Question: I've got a image swiper for mobile visitors it's a full width swiper. It swipes itself every ten seconds of you don't slide it yourself normally the images have a width of max width of 640 px and the images are responsive to fit in the screen the slider goes to left or right left:"X"px; it checks what the width of your screen is and thats how far it goes left or right(left: negative or positive number). Now i have images that have a max-width of 1240px.

the red shows what where the slider has to go over. I can't change the script that does the slider so i had to figure out something else, I did and i came up with the idea to multiply the width by 2 so the slider goes 1280px to the left or right the css that goes to the left or right happens with left: "X"px;
I tried allot of jquery codes to do this it works kinda but the slider goes back to the standard left: if you come on the page the left is 0px; so it can't do anything then then it goes for example to 640px; and than it doesn't multiply it by 2. Now I tried it on an other element on a width and it just worked but thats because that value is not changing itself.
Now I was wondering is it possible to multiply the left every time his value changes.
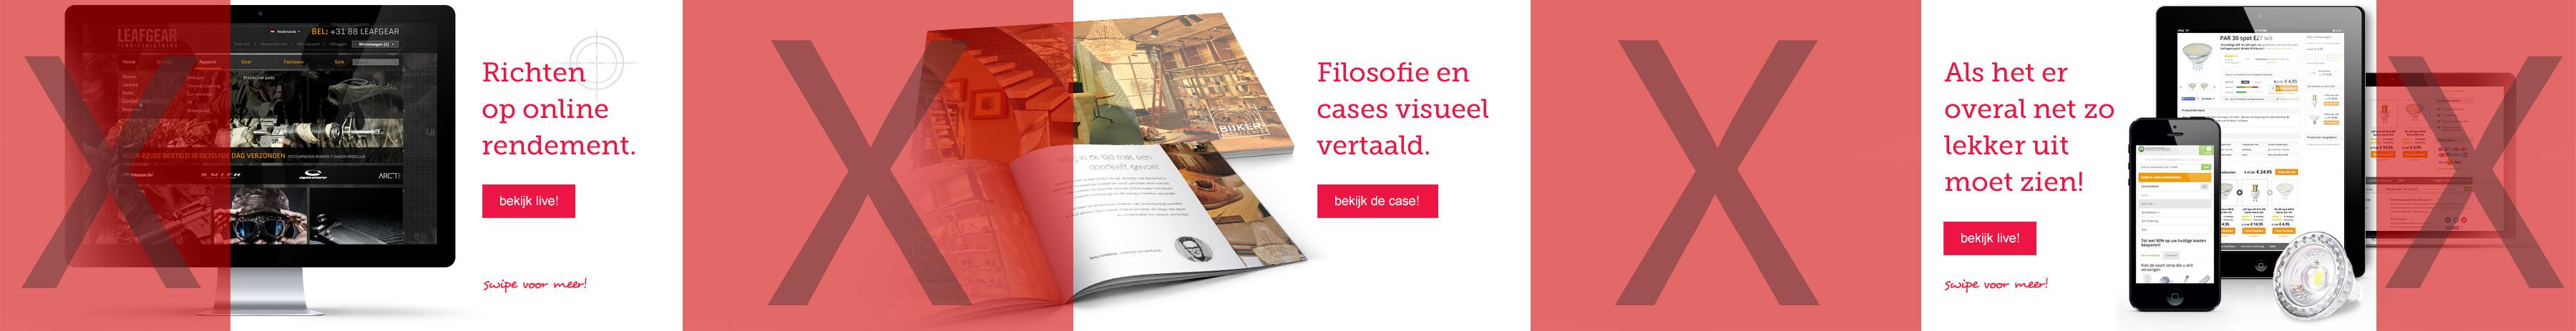
Answer: I think there is problem of values by slider please use "'!Important'" with your pixels and then see
like 'position-left:'1280px!important';'
I hope your problem will solved
Edit:
Jquery code will like
'''
var currntLeft = $("#OR.Element").position().left;
var currntTop = $("#OR.Element").position().top;
'''
and then do multiplication and set it again
'''
currntTop = currntTop * 2;
currntLeft = currntLeft * 2;
$("#OR.Element").css('top',currntTop+'px!important');
$("#OR.Element").css('left',currntLeft+'px!important');
$("#OR.Element").css('position','absolute');
'''